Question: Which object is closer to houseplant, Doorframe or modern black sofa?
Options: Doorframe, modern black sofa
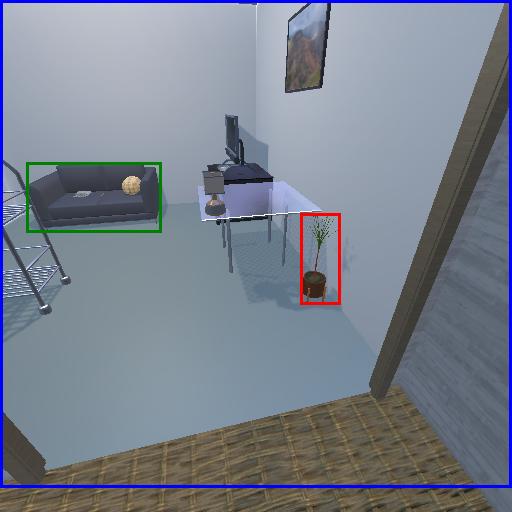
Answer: Doorframe